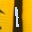
Label: 1